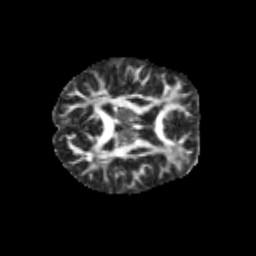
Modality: FA
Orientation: axial
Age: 10
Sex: female
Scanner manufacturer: siemens
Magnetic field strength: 3 T
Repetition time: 3.8 s
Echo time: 0.07 s